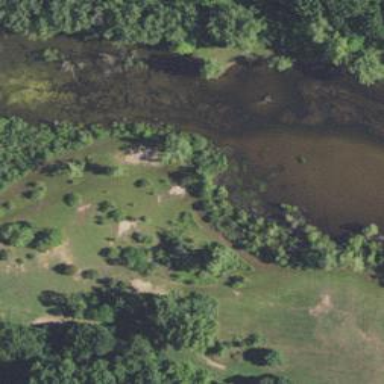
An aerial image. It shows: Disc golf tee area.